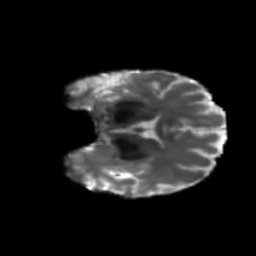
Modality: T2w
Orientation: coronal
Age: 59
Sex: female
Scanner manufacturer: siemens
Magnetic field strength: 3 T
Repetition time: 5.25 s
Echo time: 0.08 s